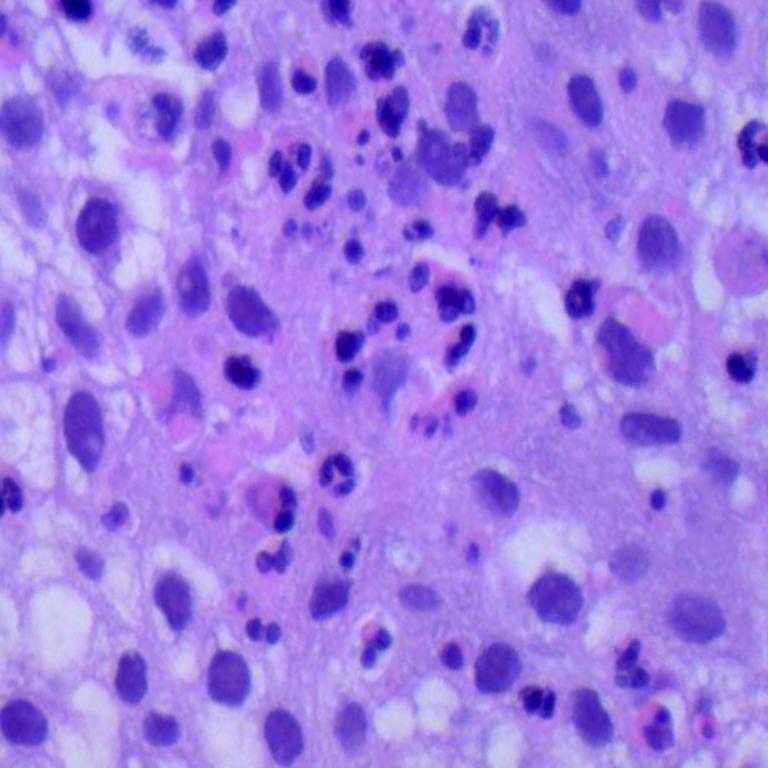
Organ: lung
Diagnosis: squamous carcinomas